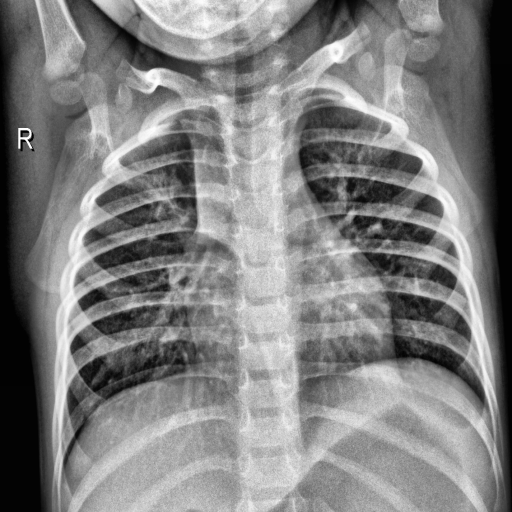
Finding: NORMAL